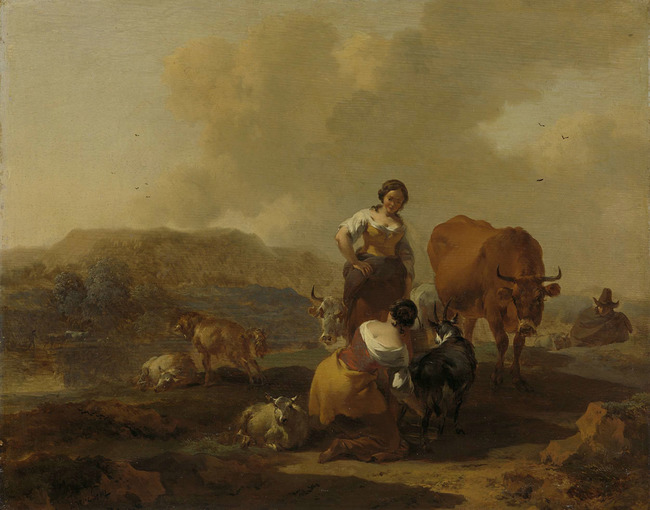
Title: Italian landscape with two shepherdesses
Artist: Nicolaes Berchem
Earliest date: 1635
Latest date: 1683
Genre: painting
Iconography: cattle
Keywords: landscape (genre), cow, shepherdess, goat, dog